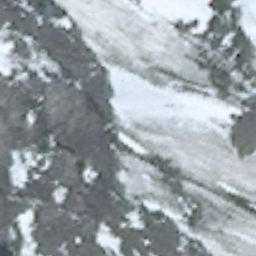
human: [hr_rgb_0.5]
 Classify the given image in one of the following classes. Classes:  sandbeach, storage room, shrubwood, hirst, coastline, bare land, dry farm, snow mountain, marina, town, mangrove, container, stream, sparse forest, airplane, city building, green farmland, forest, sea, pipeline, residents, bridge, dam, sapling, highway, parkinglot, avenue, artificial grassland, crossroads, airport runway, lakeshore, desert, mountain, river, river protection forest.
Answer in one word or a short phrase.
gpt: snow mountain